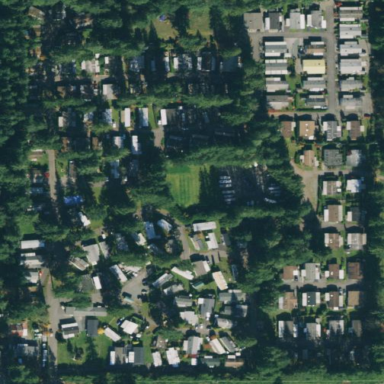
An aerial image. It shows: Residential area with mobile homes.